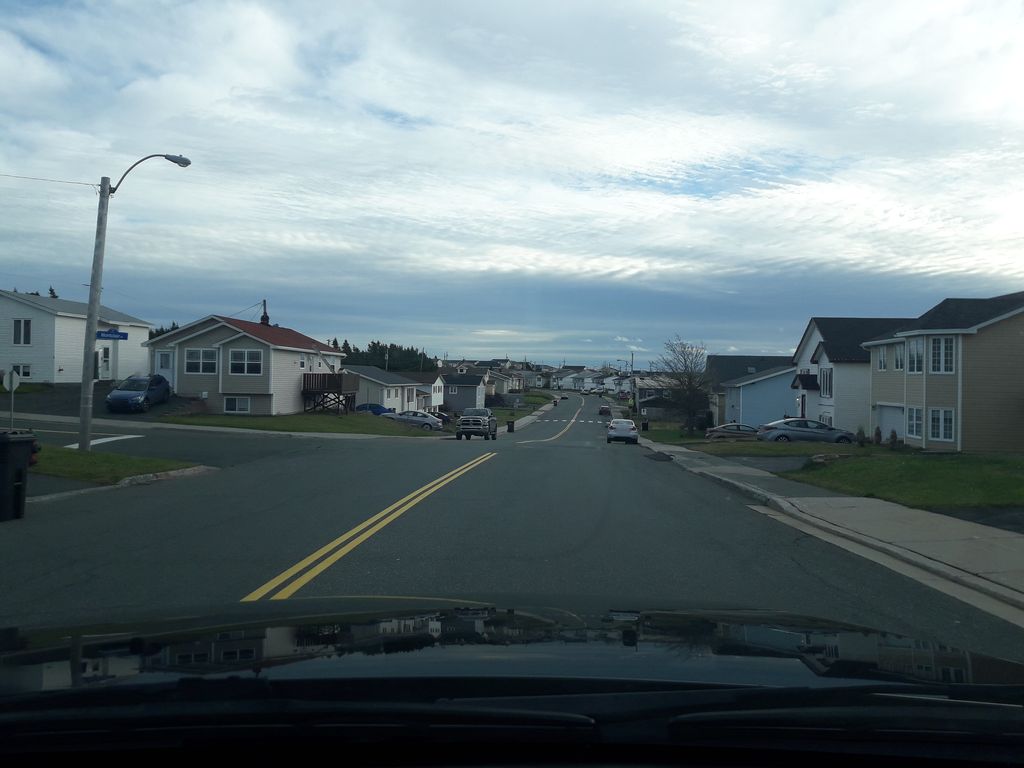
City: st_johns